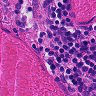
Metastatic tissue present: no